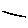
Label: line